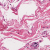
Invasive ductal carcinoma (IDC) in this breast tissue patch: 0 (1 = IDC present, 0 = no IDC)